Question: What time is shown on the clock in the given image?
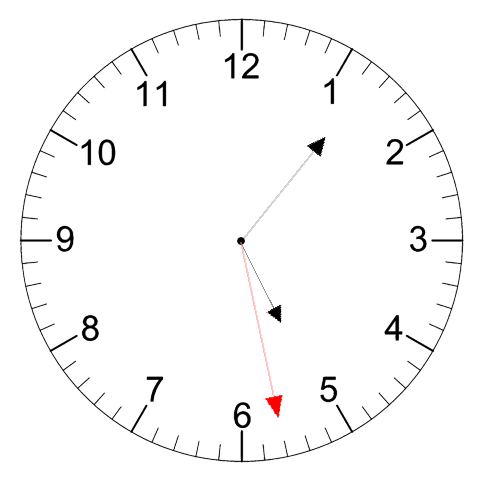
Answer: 05:06:28